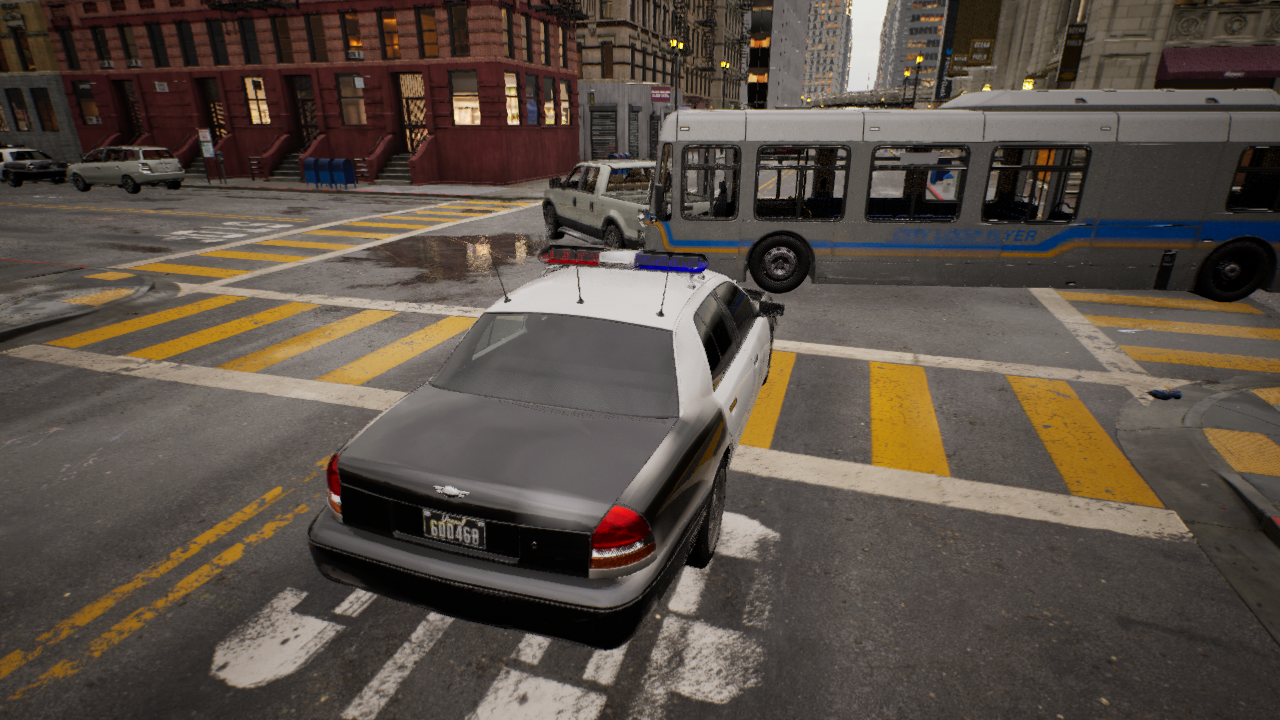
Venue: residential
Lighting: golden hour
Vehicle rig: sedan